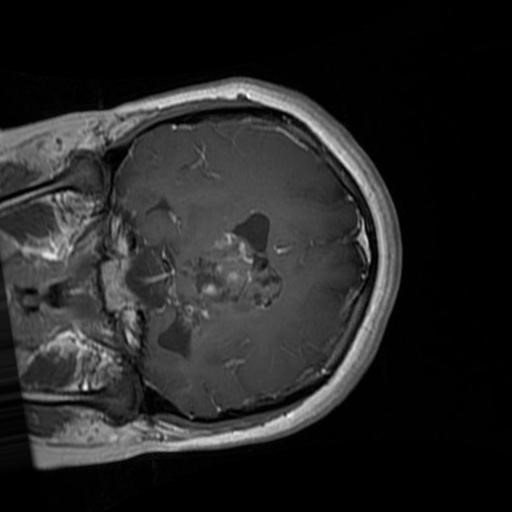
Label: brain_glioma